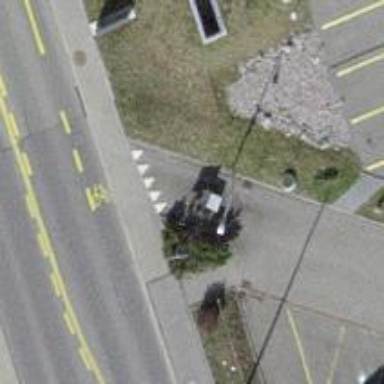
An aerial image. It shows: Block barrier.